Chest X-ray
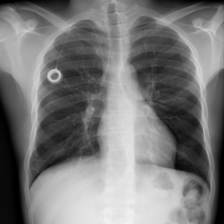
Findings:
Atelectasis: negative
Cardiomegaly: negative
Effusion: negative
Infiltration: negative
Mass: negative
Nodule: negative
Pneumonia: negative
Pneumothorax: negative
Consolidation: negative
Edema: negative
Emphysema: negative
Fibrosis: negative
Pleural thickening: negative
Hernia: negative